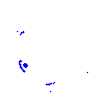
Particle: proton